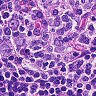
Metastatic tissue present: no